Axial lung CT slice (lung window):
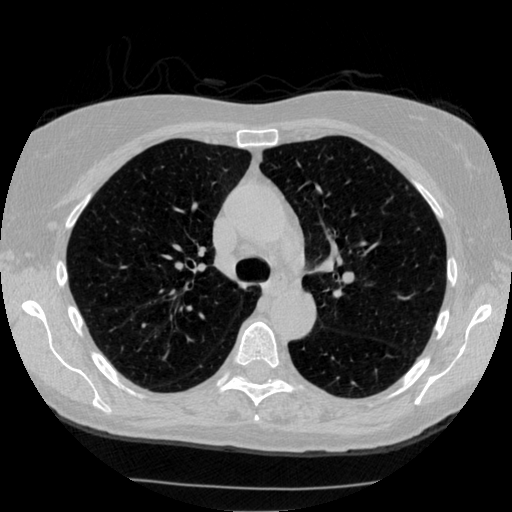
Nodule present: no